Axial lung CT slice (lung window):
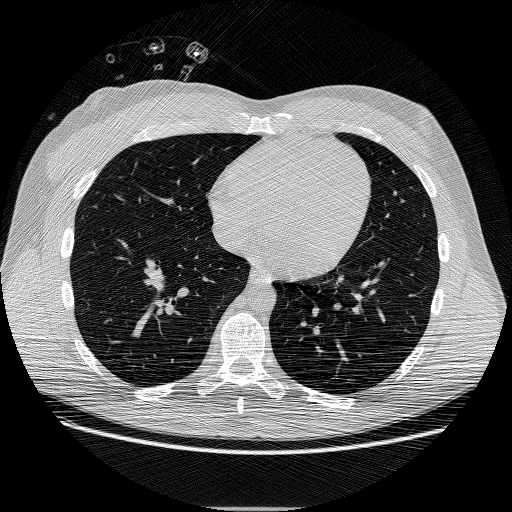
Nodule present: no